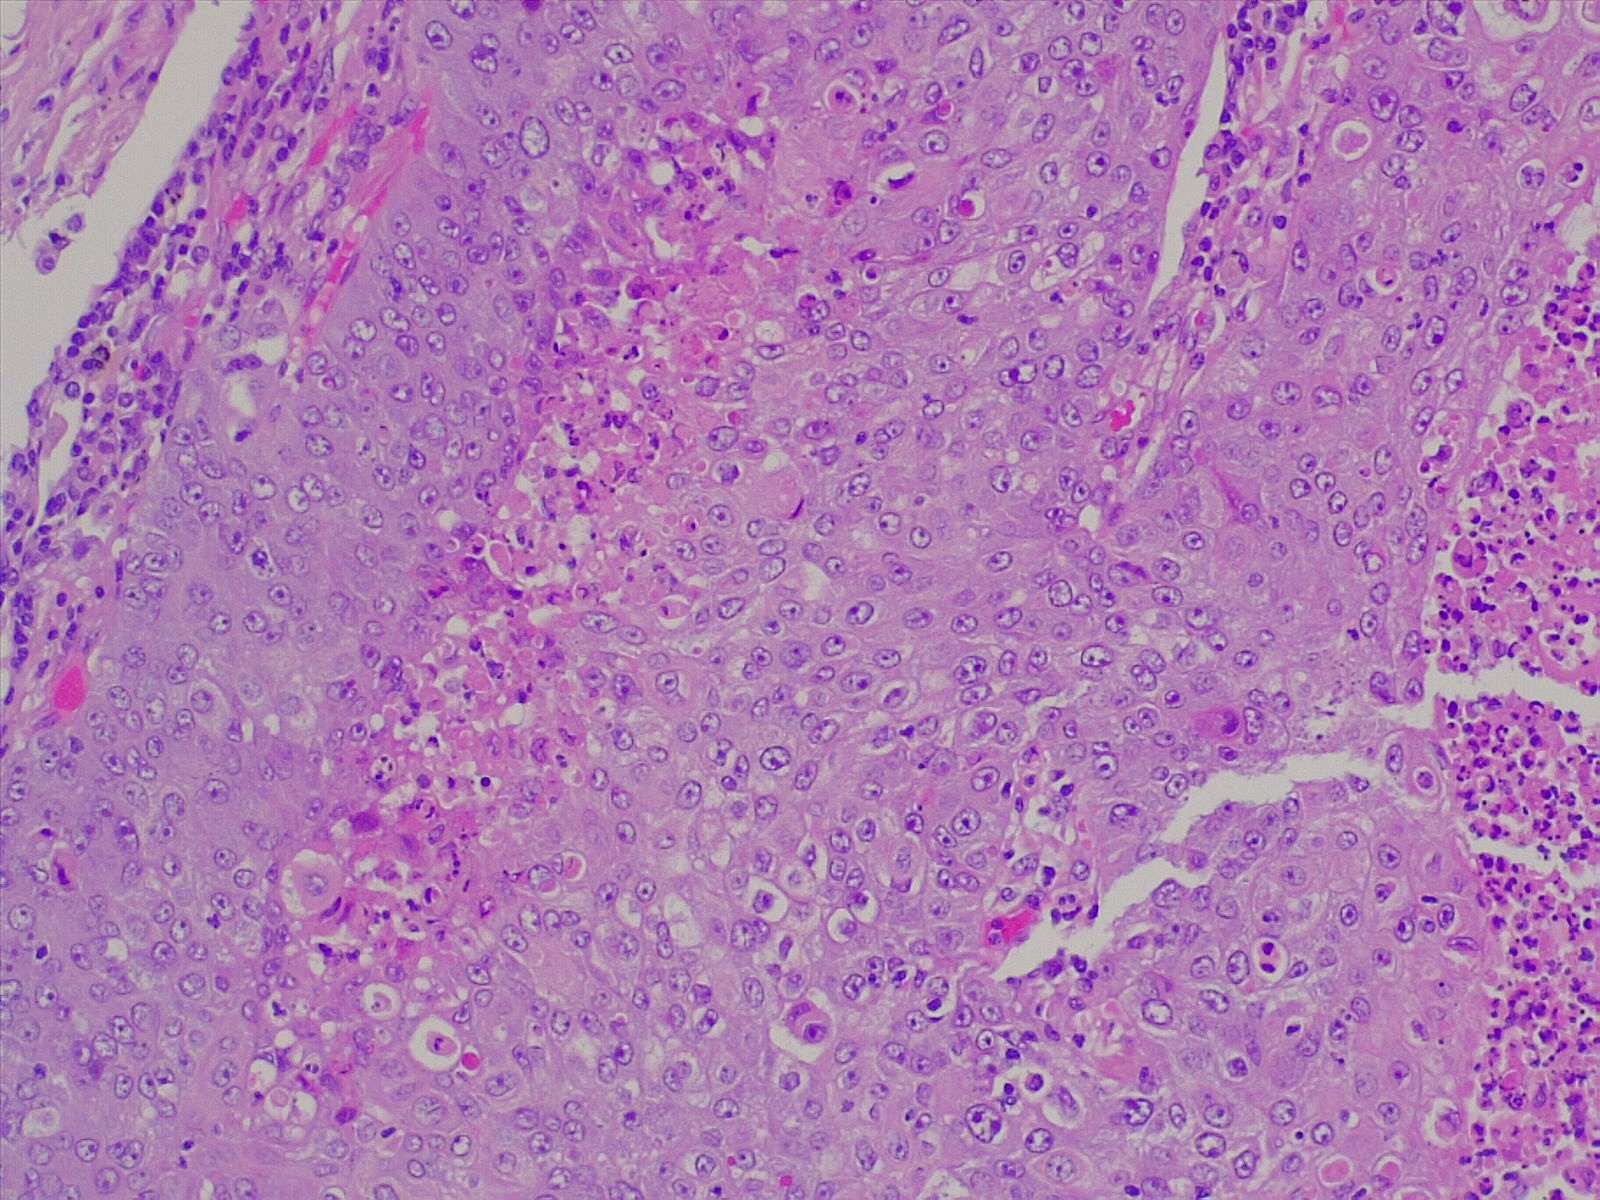
Label: lung squamous cell carcinoma, poorly differentiated